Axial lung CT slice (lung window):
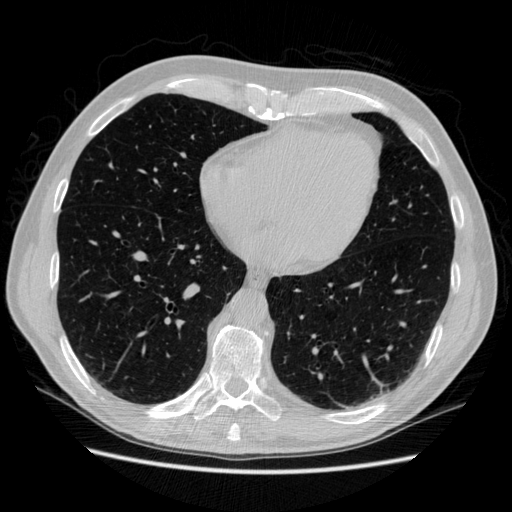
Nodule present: no